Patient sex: M
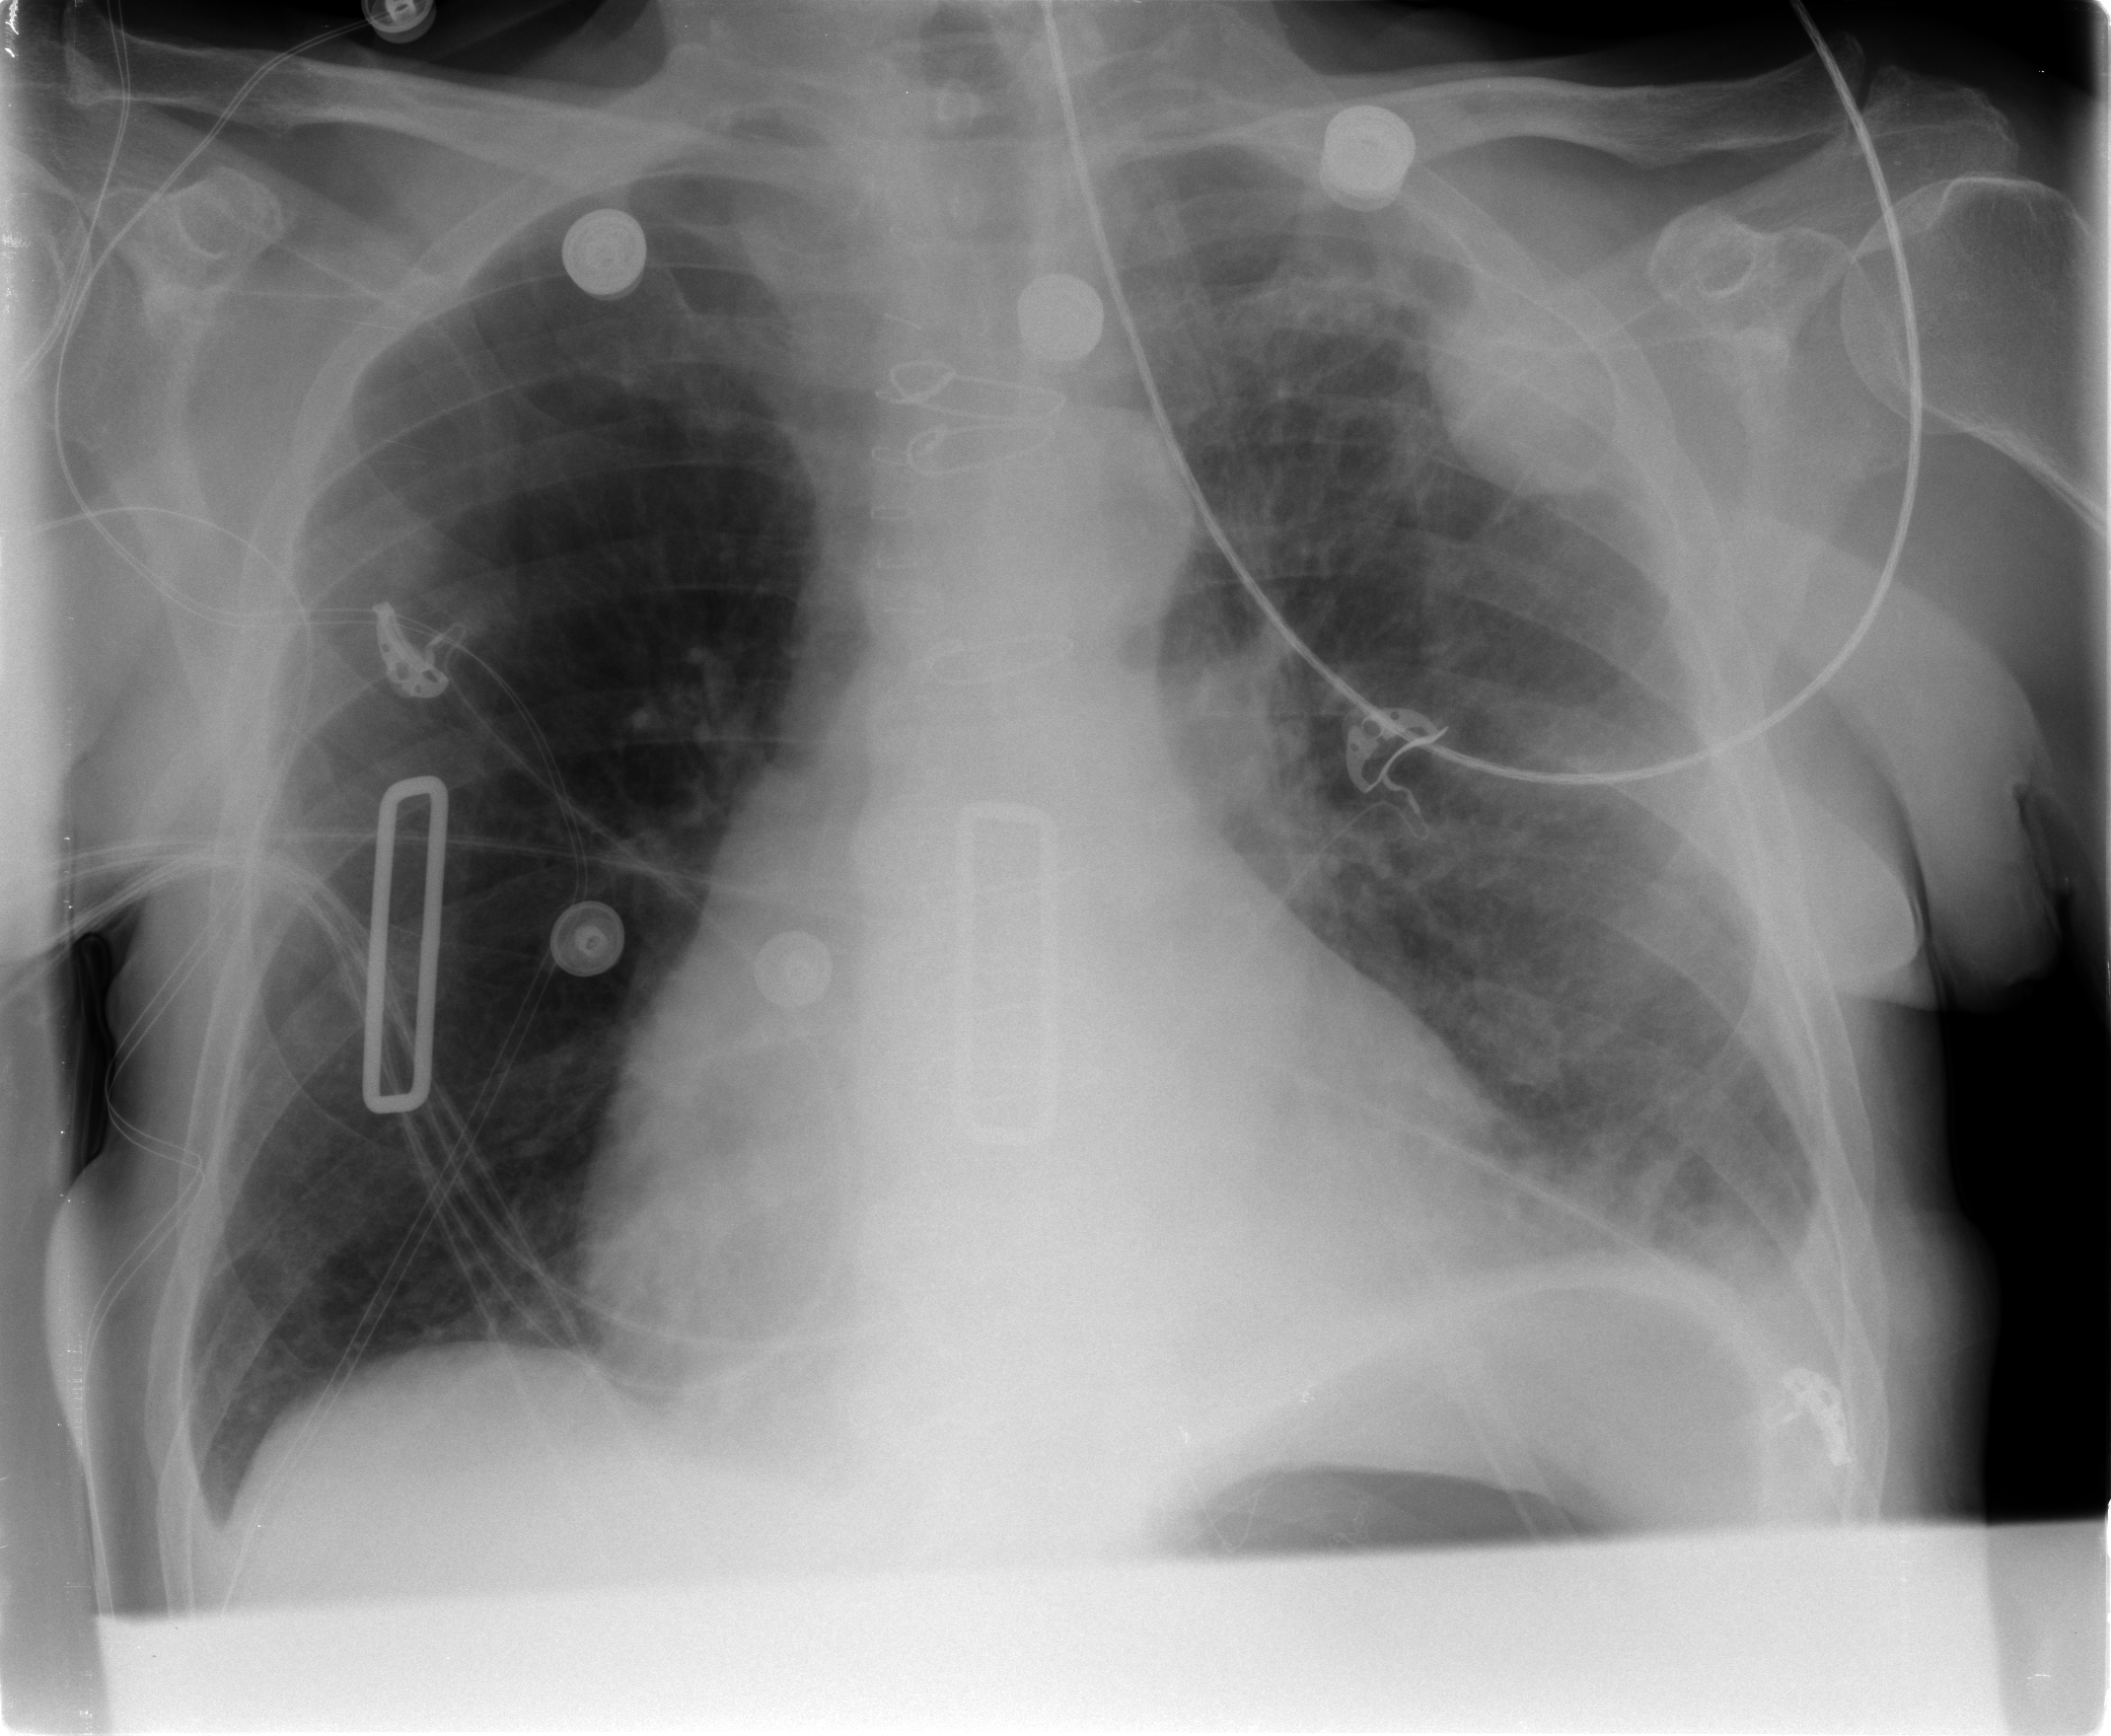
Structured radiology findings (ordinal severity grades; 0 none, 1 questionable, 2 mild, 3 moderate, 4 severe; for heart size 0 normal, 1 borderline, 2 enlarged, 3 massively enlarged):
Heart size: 2
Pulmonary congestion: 2
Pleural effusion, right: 0
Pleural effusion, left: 2
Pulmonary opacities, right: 0
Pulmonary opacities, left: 2
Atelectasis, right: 0
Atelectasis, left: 2